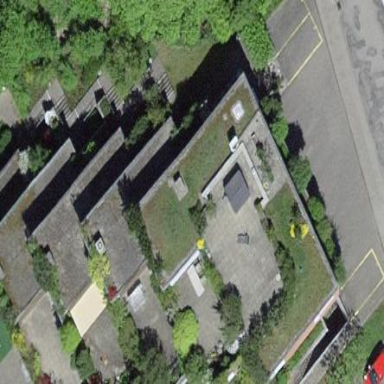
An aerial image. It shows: Terrace building.